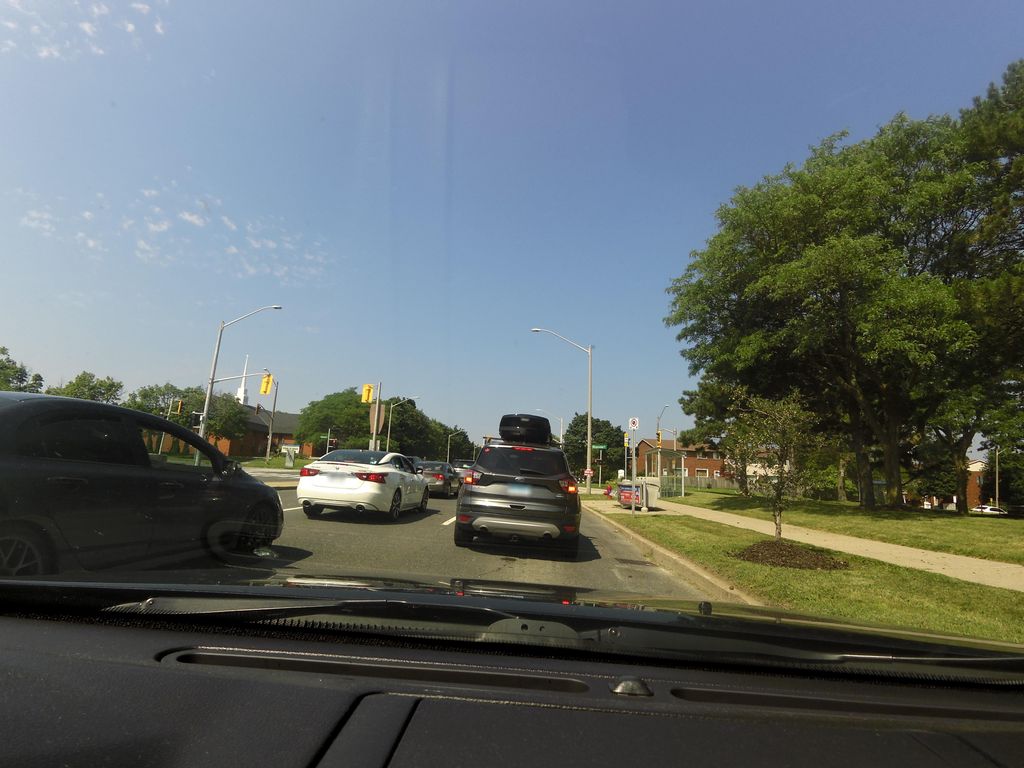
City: hamilton